Interaction volume radius: 10 \u00c5
Interaction volume height: 45 \u00c5
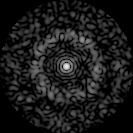
Disorder parameter: 0.8127